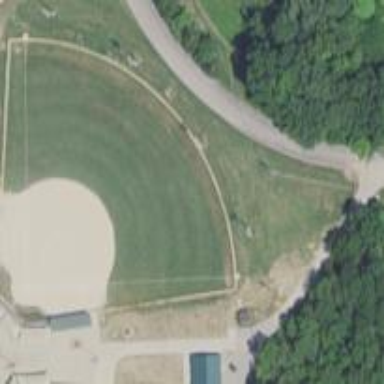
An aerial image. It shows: Baseball pitch for leisure land activities.